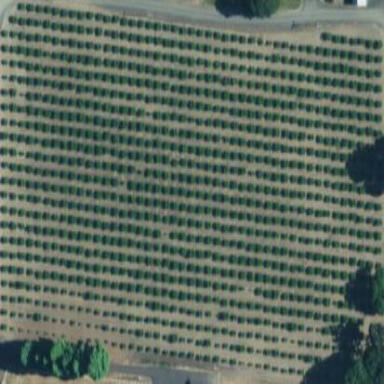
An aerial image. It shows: Orchard.